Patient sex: M
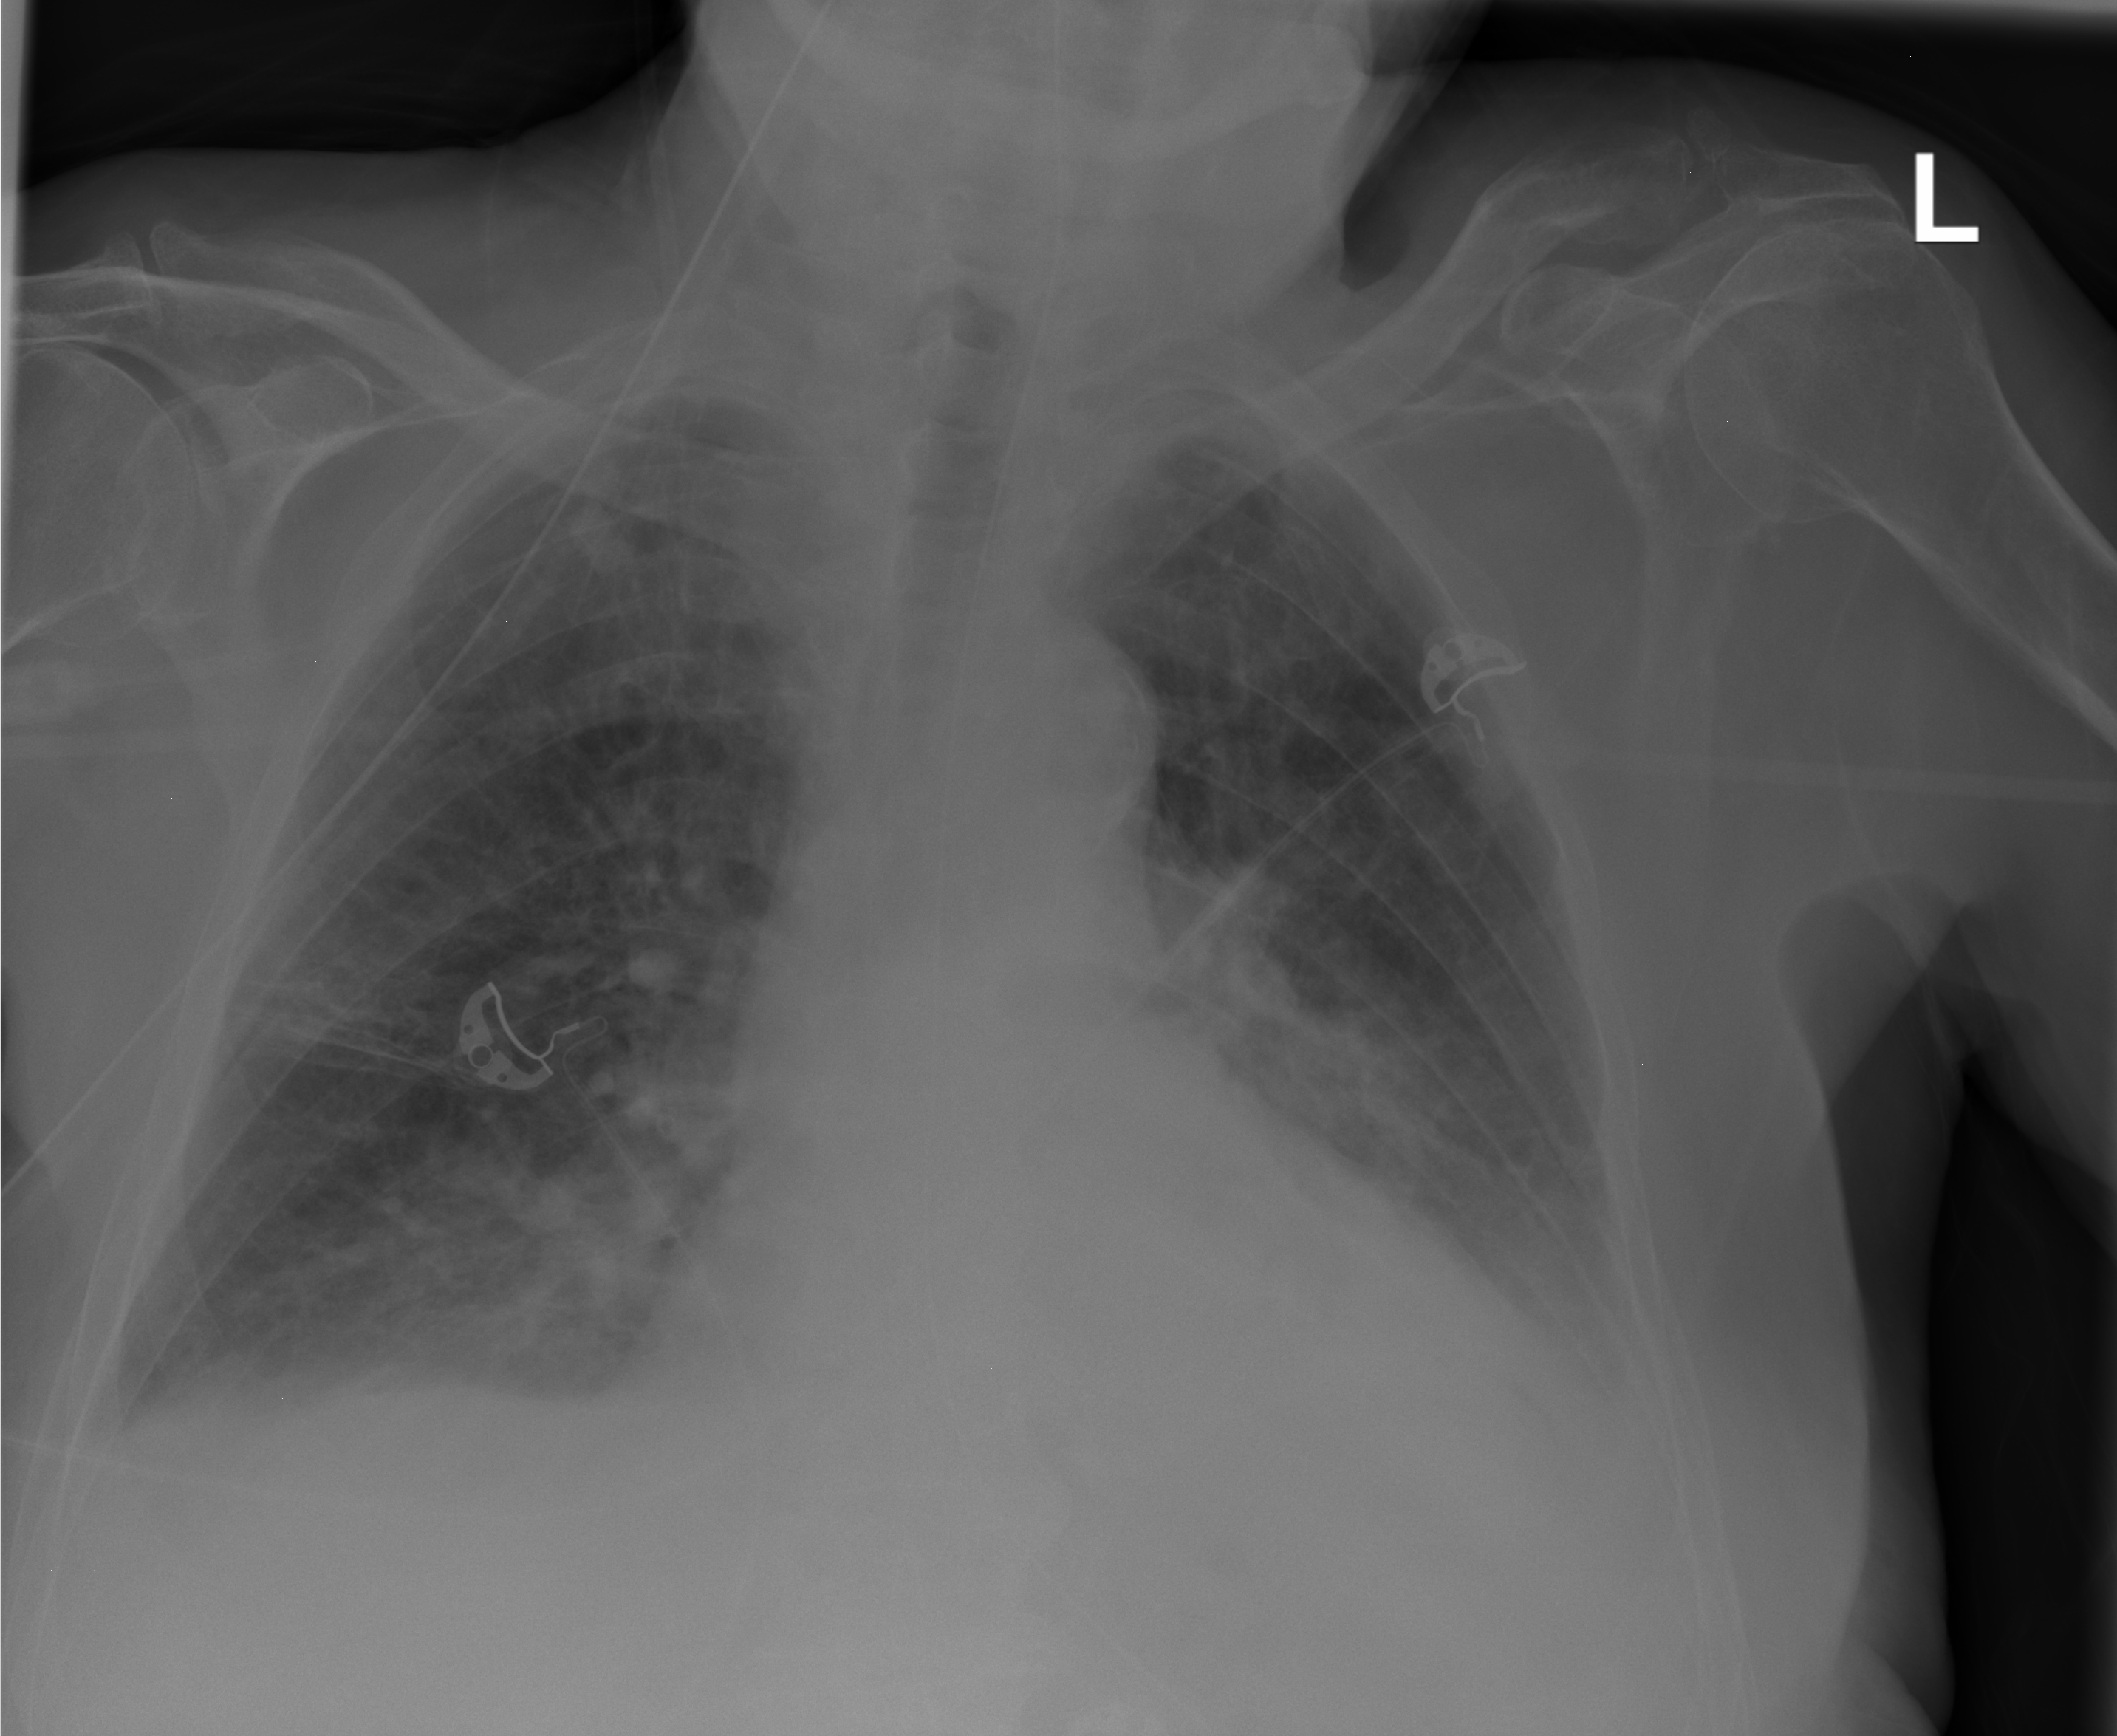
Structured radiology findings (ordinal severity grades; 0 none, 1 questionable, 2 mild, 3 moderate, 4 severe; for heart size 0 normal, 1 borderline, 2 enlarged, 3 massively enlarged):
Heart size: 2
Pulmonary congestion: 0
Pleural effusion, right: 1
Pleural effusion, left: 2
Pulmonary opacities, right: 2
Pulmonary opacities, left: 2
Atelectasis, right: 2
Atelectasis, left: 2